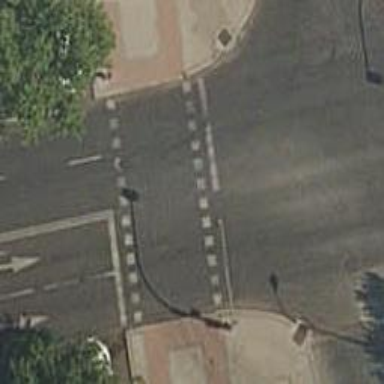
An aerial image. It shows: Crossing with zebra traffic signals.